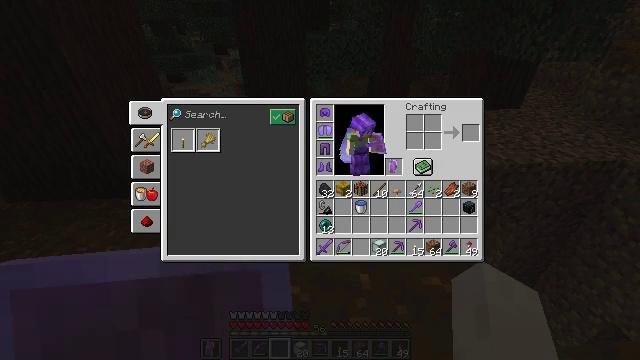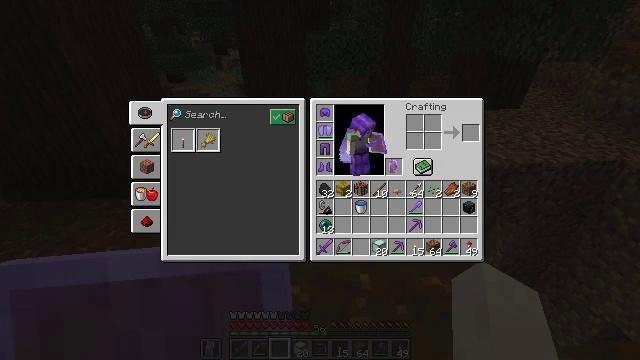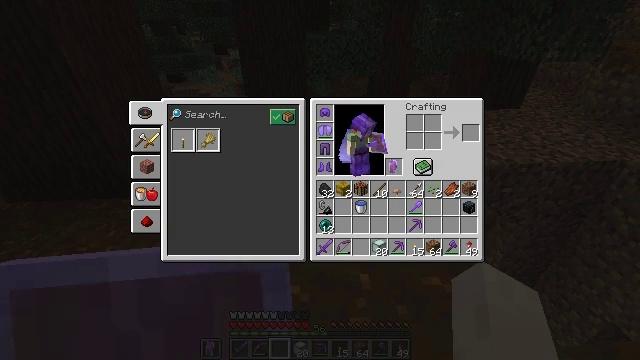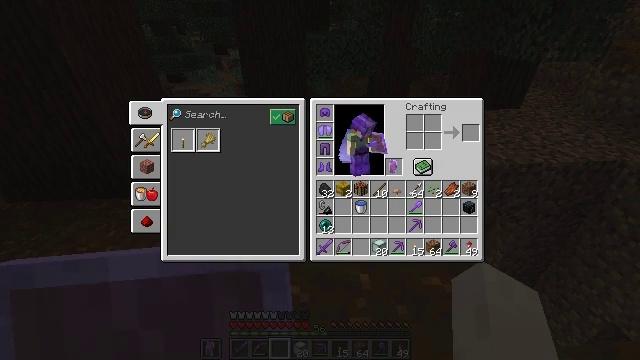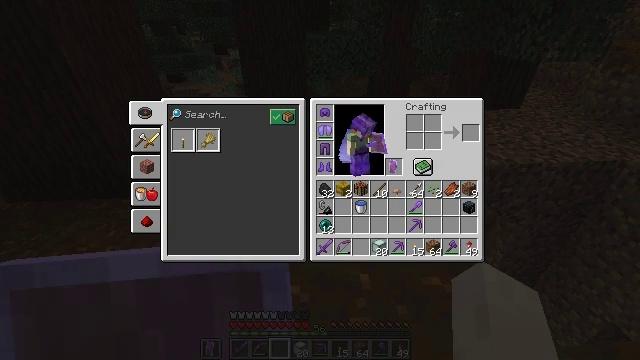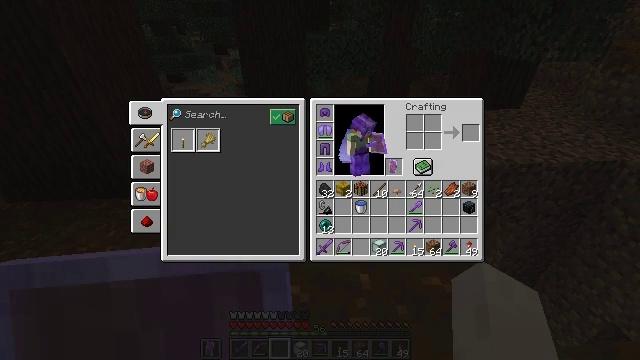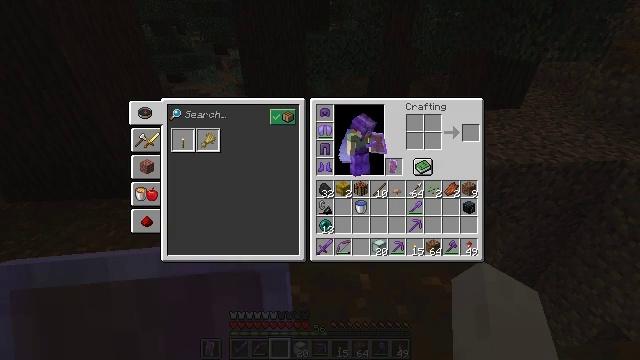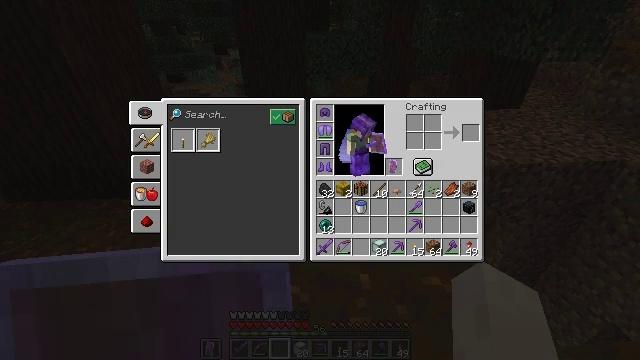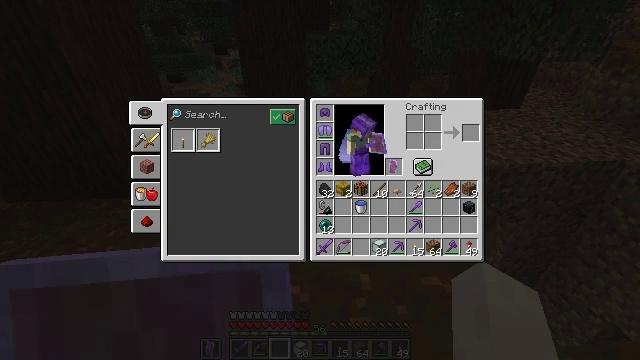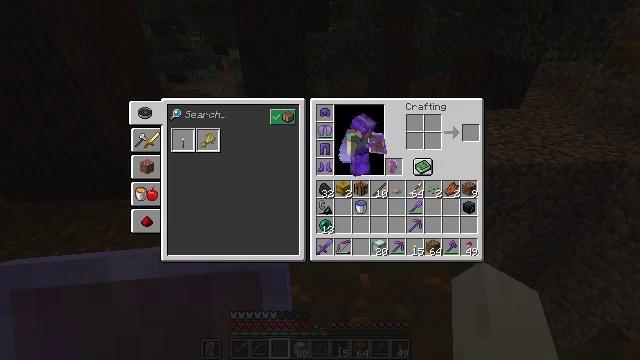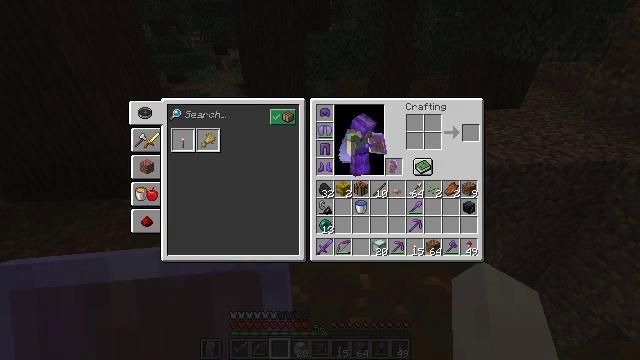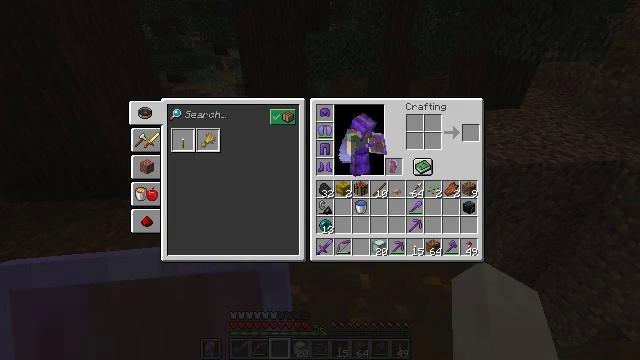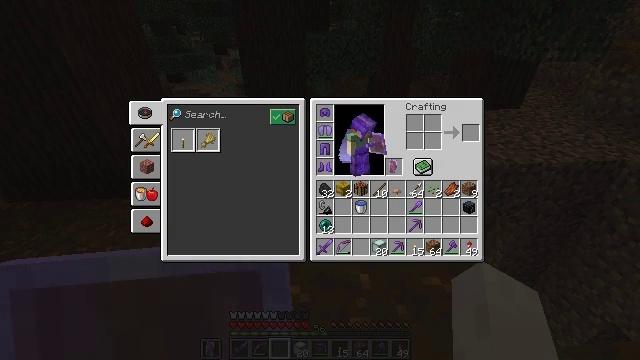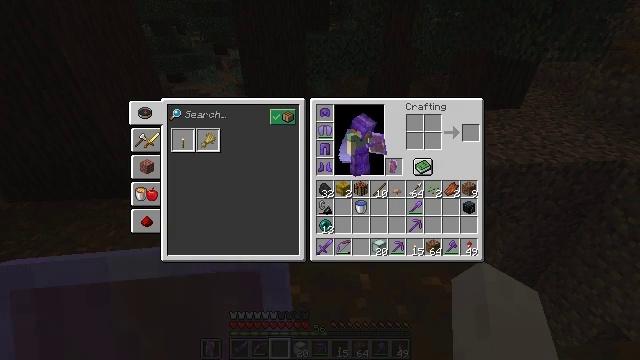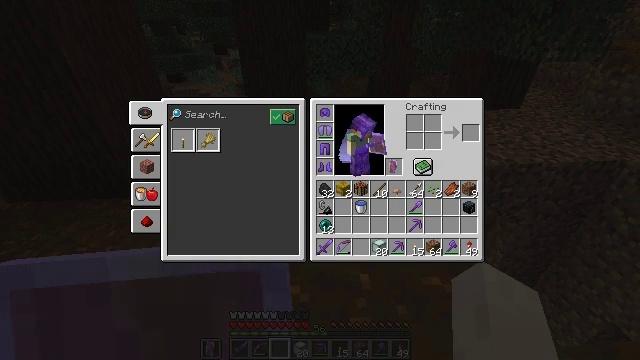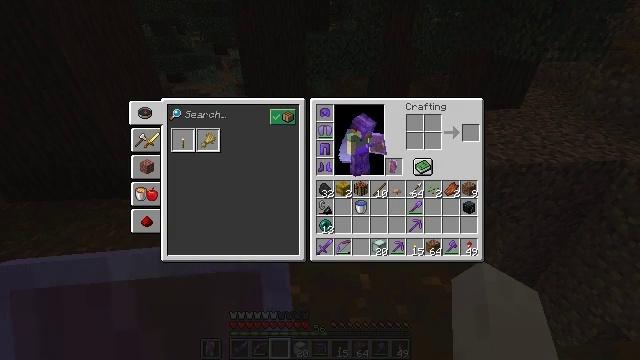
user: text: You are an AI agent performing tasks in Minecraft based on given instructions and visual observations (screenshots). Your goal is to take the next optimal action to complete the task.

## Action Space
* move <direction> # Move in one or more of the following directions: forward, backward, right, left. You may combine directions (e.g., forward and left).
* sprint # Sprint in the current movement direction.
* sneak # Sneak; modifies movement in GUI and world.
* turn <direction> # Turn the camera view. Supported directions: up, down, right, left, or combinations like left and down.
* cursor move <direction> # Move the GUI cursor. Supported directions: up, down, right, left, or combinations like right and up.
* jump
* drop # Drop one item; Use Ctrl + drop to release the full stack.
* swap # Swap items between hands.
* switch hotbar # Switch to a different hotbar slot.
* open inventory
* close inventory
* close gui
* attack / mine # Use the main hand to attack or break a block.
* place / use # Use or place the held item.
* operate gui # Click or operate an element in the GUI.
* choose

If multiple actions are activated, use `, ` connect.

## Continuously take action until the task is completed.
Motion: motion action
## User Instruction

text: Get cactus from the sandy areas.
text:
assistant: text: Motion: sneak, turn right
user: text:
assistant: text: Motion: sneak
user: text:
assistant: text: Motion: sneak
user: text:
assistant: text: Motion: sneak
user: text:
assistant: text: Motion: sneak
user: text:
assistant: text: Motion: sneak
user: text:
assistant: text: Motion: sneak
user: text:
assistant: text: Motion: sneak
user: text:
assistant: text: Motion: sneak
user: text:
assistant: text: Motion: sneak
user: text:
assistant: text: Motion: sneak
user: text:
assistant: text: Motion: sneak
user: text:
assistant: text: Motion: sneak
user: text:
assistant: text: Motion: sneak
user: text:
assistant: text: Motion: sneak
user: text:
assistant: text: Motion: sneak
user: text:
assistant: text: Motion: sneak
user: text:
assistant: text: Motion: sneak
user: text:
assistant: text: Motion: sneak
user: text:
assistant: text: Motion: sneak
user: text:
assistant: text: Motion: sneak
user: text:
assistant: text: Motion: sneak
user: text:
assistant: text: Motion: sneak
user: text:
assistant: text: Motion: sneak
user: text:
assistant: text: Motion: sneak
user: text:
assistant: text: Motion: sneak
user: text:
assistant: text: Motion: sneak
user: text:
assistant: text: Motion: sneak
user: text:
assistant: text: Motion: sneak
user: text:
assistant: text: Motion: sneak